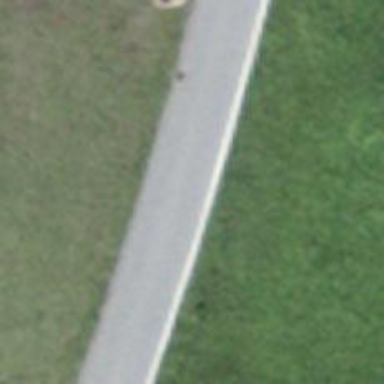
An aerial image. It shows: Unclassified asphalt road without sidewalk.